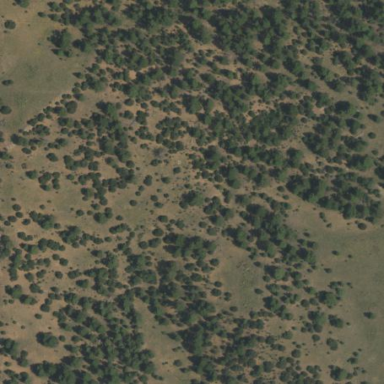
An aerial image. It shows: Woodland filled with evergreen needle-leaved trees.